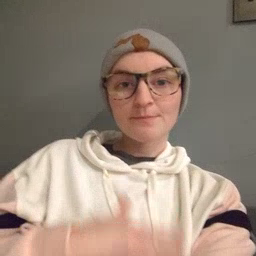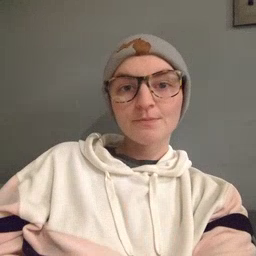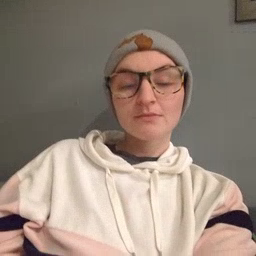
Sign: pajamas